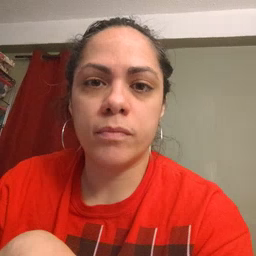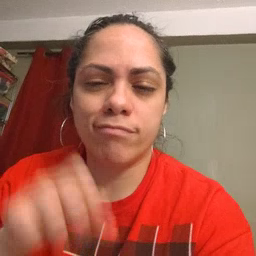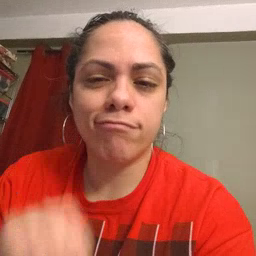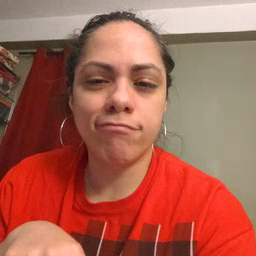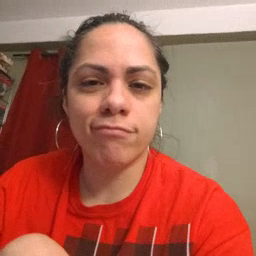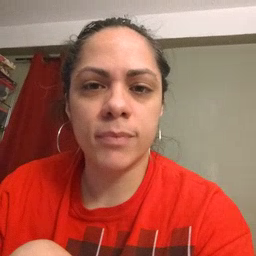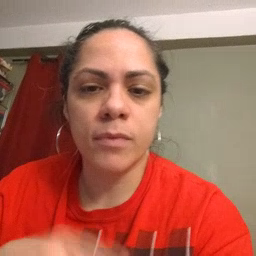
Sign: can